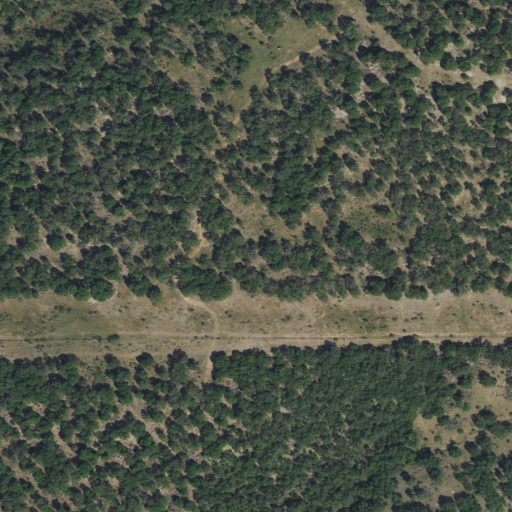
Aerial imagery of mountain in Texas named Greenwood Mountain containing deciduous forest, evergreen forest, and shrub